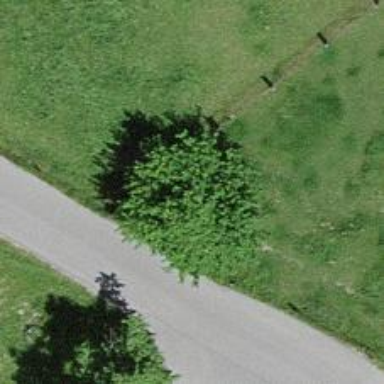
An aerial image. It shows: Beautiful tree in nature.